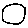
Label: circle